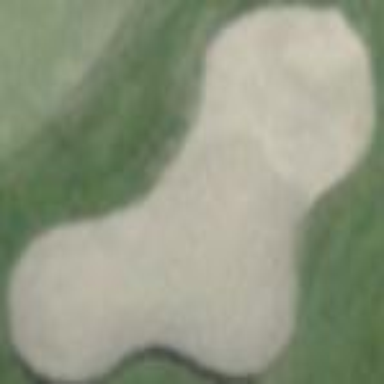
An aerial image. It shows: Golf bunker filled with sandy terrain.